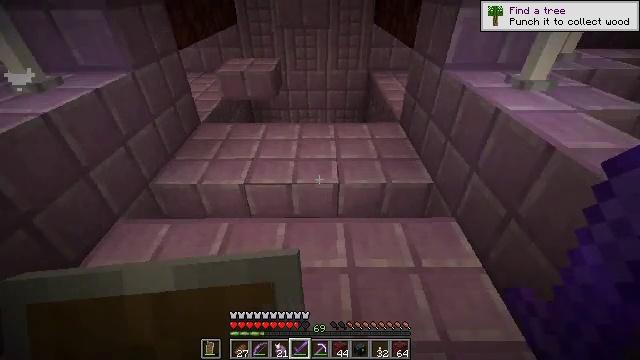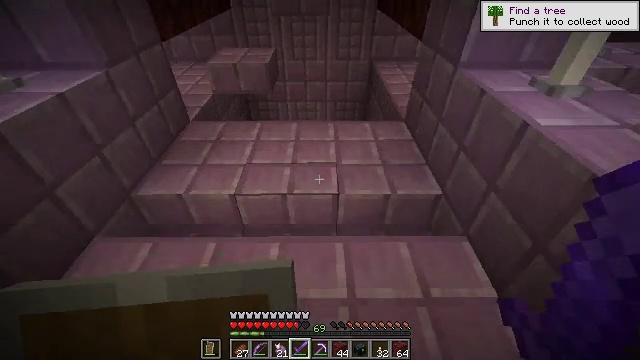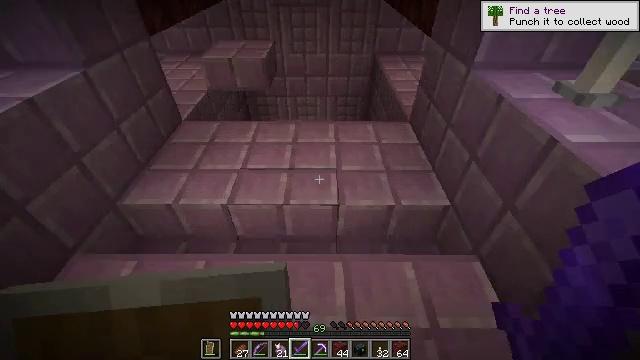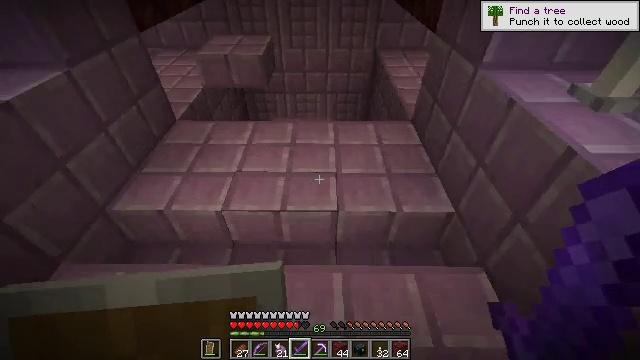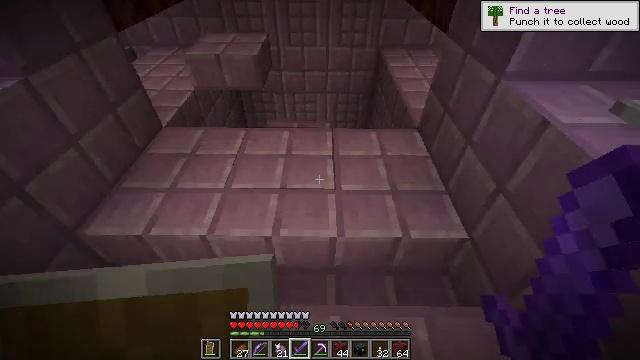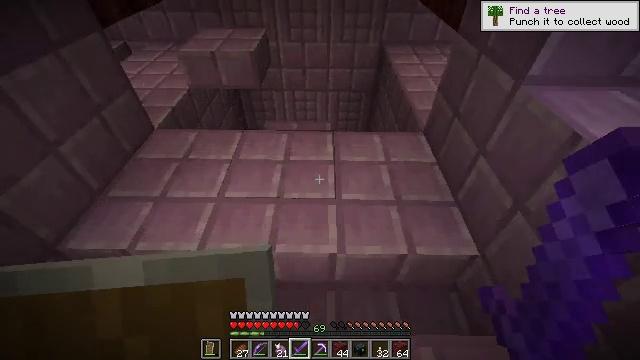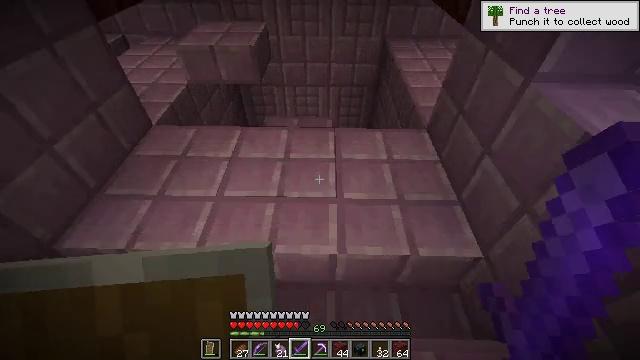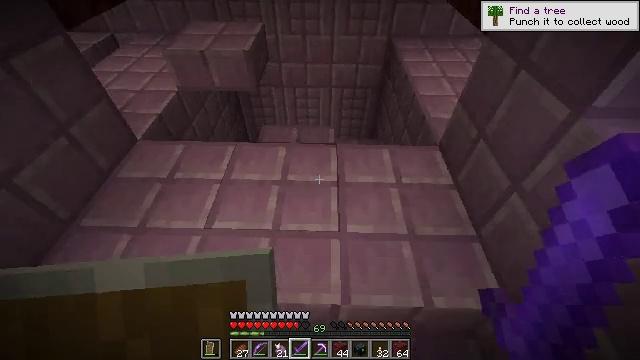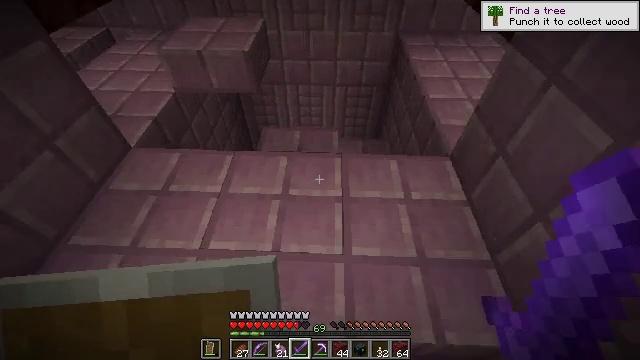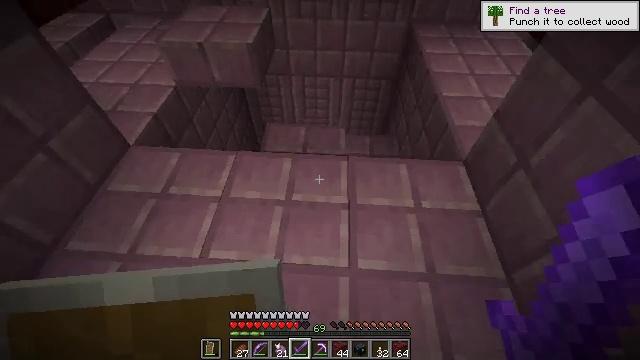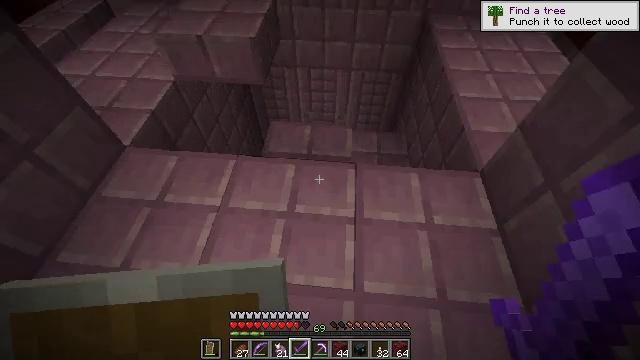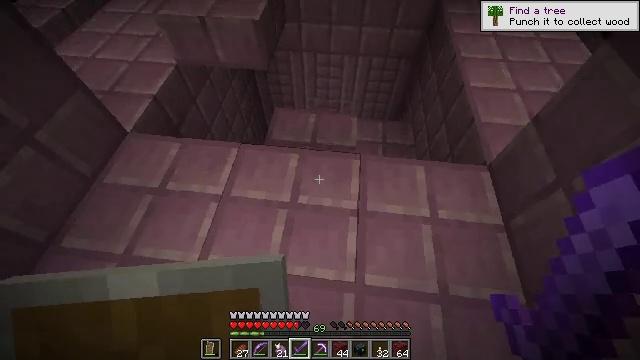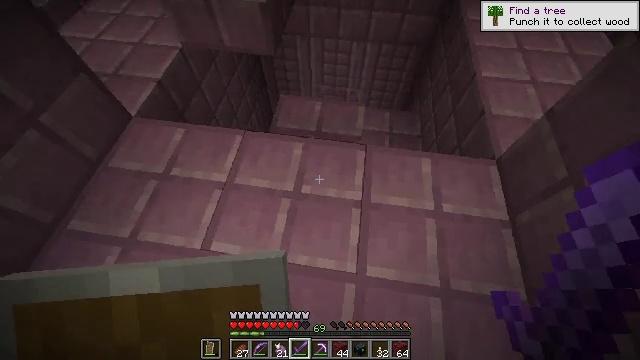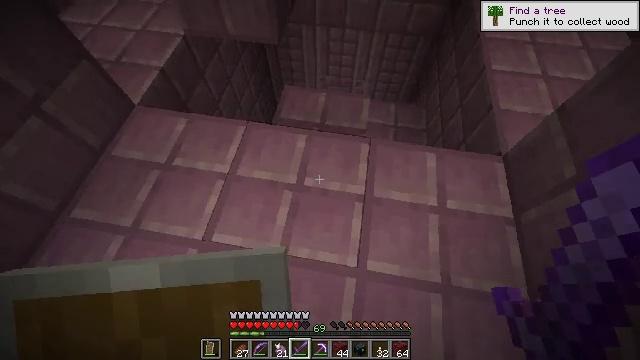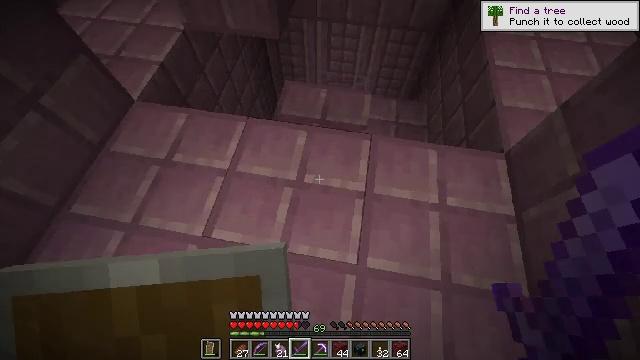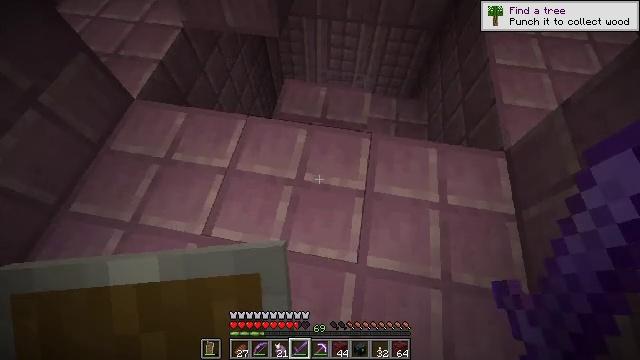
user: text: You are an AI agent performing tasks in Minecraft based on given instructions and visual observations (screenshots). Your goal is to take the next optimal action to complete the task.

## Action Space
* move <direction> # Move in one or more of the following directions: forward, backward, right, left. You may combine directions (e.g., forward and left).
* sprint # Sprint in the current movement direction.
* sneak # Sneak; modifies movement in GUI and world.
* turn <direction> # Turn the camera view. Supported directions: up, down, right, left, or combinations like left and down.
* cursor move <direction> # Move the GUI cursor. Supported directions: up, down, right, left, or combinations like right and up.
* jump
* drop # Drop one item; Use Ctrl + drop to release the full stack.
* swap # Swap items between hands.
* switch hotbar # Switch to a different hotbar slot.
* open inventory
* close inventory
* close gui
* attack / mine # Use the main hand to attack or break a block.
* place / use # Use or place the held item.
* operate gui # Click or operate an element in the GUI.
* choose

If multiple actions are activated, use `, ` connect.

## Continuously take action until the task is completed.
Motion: motion action
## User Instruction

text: Kill an enderman.
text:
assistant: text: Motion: move forward, turn down
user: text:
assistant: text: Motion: move forward, turn down
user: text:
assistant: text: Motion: move forward, turn down
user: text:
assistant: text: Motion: move forward, turn down
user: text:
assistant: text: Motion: move forward, turn down
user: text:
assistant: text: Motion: move forward, turn down
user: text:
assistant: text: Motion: move forward, turn down
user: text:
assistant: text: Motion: move forward, turn down
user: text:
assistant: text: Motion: move forward, turn left and down
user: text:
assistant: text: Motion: turn left and down
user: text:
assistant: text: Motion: turn left and down
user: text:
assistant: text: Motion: turn left and down
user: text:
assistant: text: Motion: turn left and down
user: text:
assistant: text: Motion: no_op
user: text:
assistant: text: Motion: no_op
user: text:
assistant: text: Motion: no_op
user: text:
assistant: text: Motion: no_op
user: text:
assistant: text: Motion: move forward, turn right
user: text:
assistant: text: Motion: move forward, turn right and down
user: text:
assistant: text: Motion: move forward, turn right and down
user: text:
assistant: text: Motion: move forward, turn down
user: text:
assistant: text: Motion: move forward, turn right
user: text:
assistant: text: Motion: move forward, turn right
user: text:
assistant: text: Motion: turn right and down
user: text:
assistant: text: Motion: turn right
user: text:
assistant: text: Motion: turn right
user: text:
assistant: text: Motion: turn right
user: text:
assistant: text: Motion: turn right
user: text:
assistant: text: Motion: turn right
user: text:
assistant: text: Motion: turn right